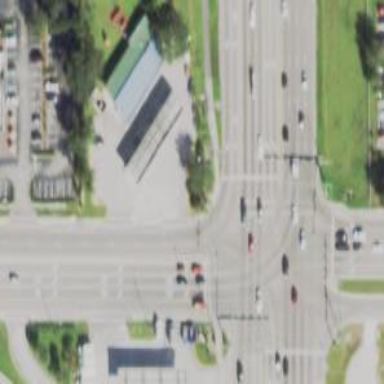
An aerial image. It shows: Footway with asphalt surface and marked with lines at the crossing.